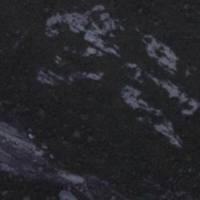
EUNIS habitat code: 23
Species observed at this site:
Dryas octopetala